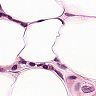
Metastatic tissue present: yes